RGB frame:
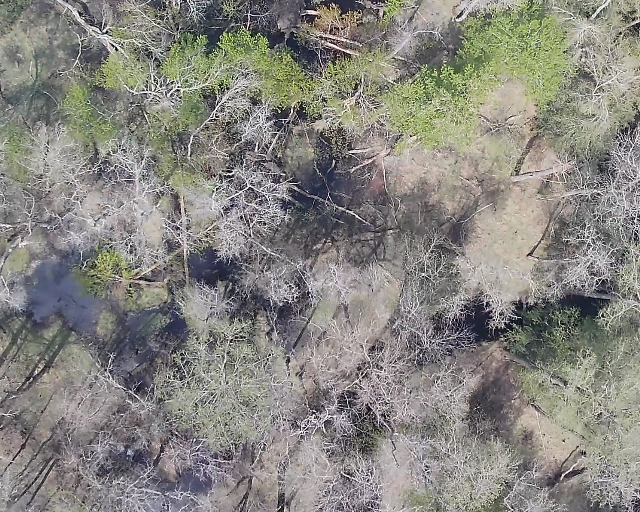
Thermal frame:
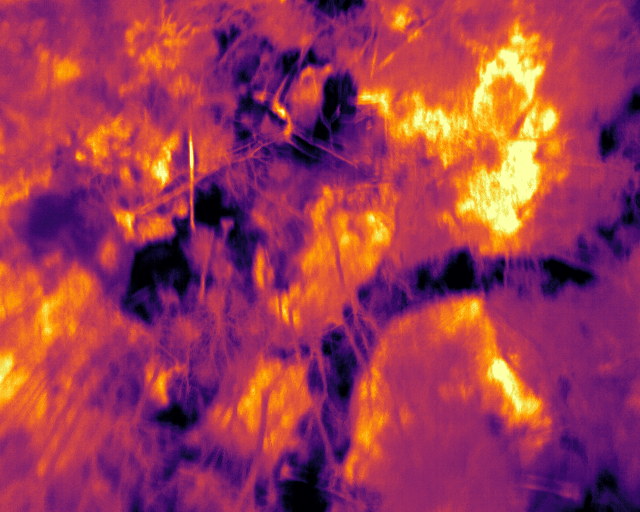
Captured: 2026-02-26 03:46:10
Pixels at or above 80 °C: 0 (fraction of frame: 0)